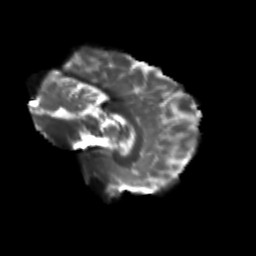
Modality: T2w
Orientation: sagittal
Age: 25
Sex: female
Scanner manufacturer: siemens
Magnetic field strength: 3 T
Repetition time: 3.5 s
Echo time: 0.104 s